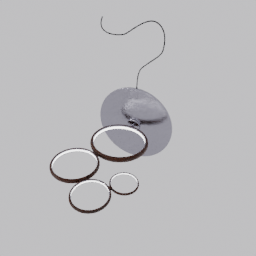
Label: lighting